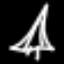
Label: The Eiffel Tower